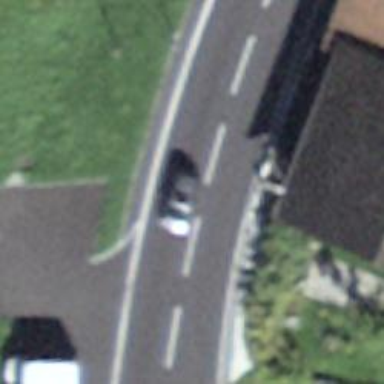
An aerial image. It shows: Secondary road with asphalt surface.